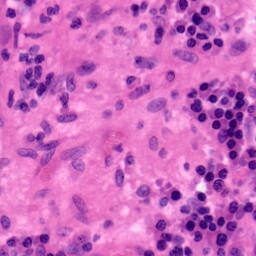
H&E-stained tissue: Colon